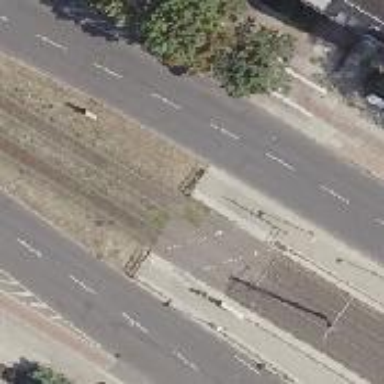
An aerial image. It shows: Uncontrolled crossing on footway with pedestrian island.